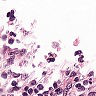
Metastatic tissue present: no